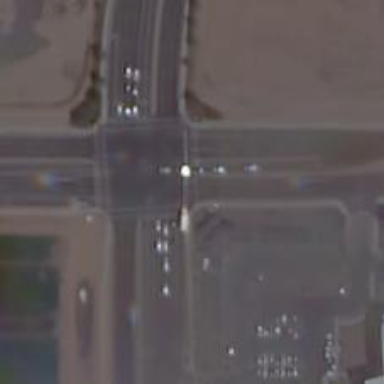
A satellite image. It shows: Marked crossing on the road.